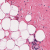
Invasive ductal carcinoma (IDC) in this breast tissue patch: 0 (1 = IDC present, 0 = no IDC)